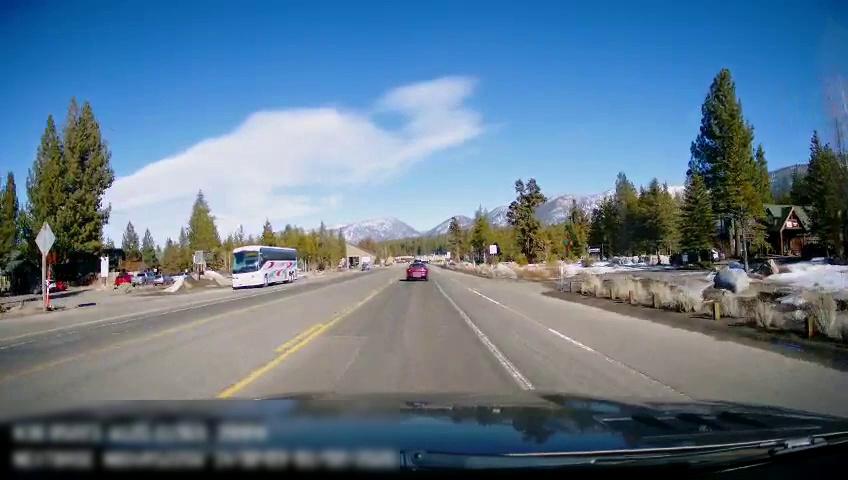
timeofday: Day
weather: Sunny
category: Drivable Space
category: Vehicles | Car
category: Vehicles | Bus
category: Vehicles | SUV
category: Vehicles | SUV
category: Vehicles | Truck
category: Vehicles | SUV
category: Lanes | Current Lane
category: Lanes | Alternate Lane
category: Lanes | Current Lane
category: Lanes | Opposite Lane
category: Lanes | Opposite Lane
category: Lanes | Opposite Lane
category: Traffic | Signs